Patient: sex M, age 55
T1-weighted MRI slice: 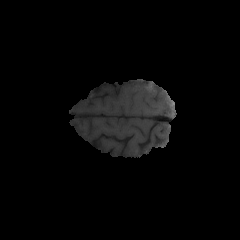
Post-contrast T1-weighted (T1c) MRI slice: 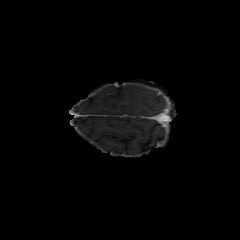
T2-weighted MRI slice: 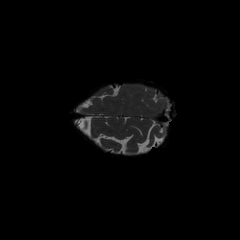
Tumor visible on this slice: no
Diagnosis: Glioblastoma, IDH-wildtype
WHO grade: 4